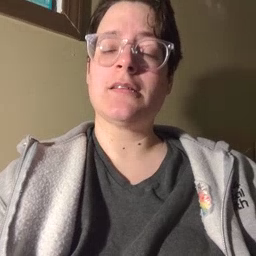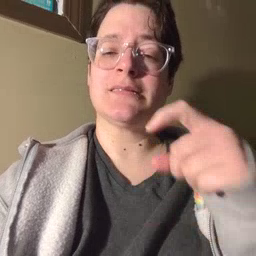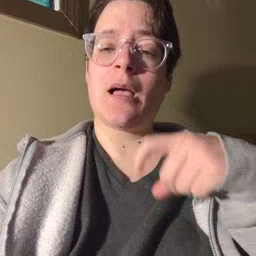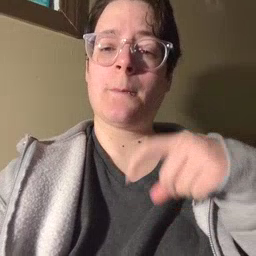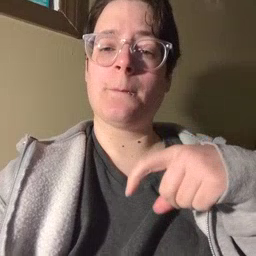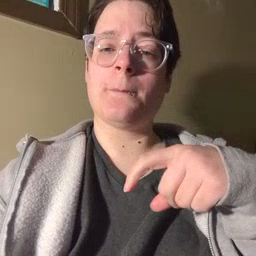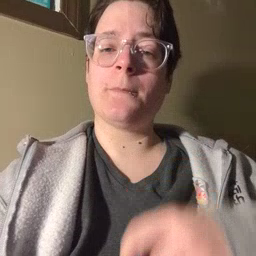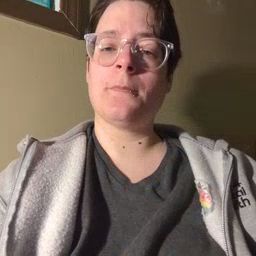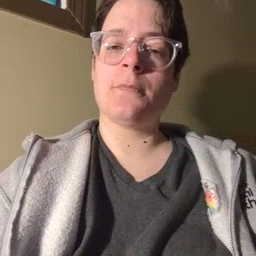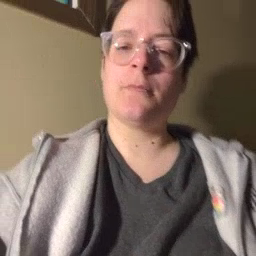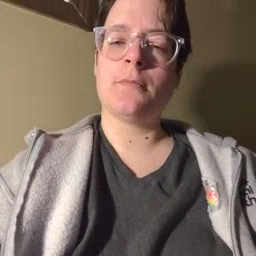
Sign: time